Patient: sex M, age 64
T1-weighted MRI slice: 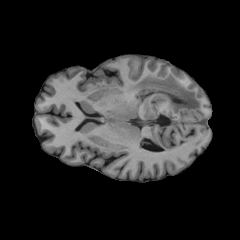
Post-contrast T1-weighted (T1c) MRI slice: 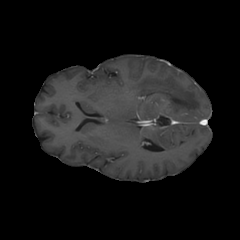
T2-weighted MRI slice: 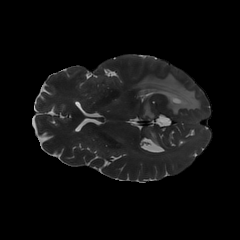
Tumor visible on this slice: yes
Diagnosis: Glioblastoma, IDH-wildtype
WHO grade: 4